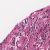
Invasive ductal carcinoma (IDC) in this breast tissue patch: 0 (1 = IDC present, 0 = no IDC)